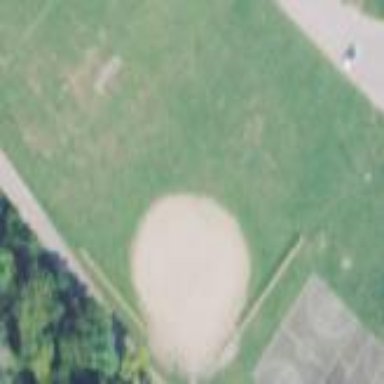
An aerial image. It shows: Baseball pitch for leisure land.